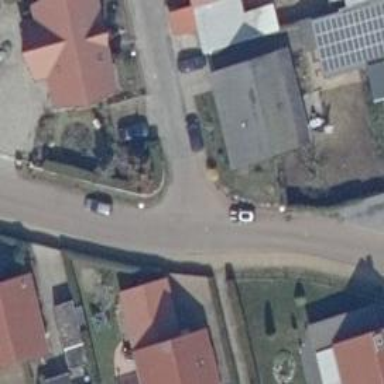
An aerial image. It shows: Residential road with asphalt surface and no sidewalks.